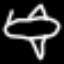
Label: airplane